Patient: sex M, age 60
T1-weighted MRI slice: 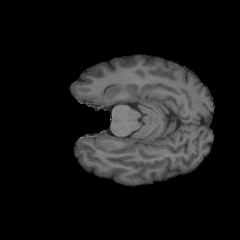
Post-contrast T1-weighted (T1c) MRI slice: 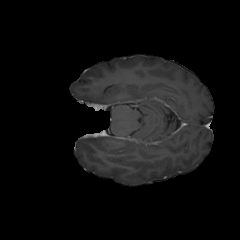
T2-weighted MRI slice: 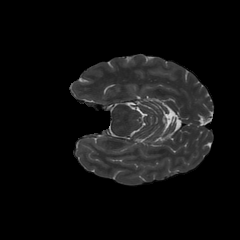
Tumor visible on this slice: no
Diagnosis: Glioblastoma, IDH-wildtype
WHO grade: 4